Aerial crown-view tile of a tropical tree (Barro Colorado Island, Panama), acquired 20240716:
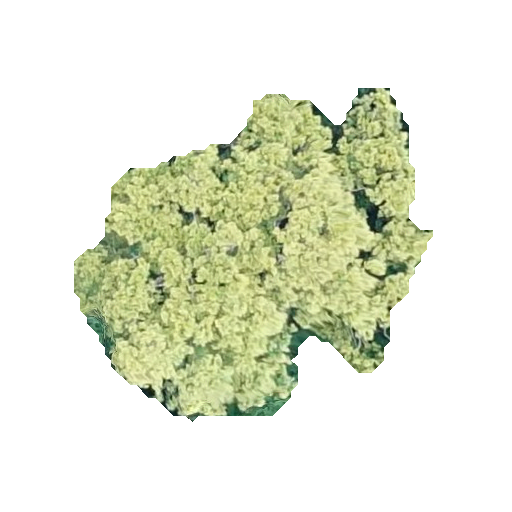
Species: Simarouba amara
GBIF accepted scientific name: Simarouba amara
Crown area: 123.538 m²